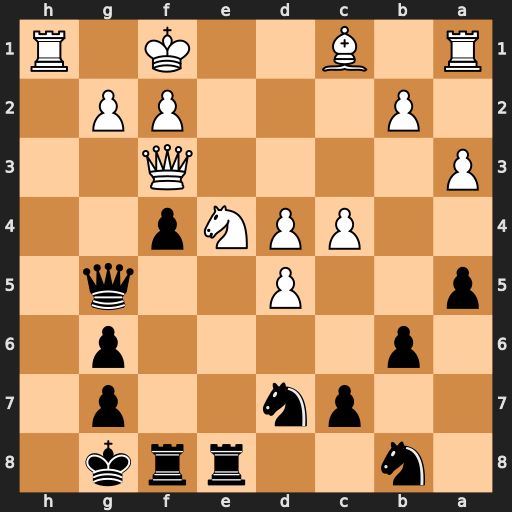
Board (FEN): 1n2rrk1/2pn2p1/1p4p1/p2P2q1/2PPNp2/P4Q2/1P3PP1/R1B2K1R
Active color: b
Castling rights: -
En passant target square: -
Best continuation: Qe7 Bxf4 Qxe4 Qxe4 Rxe4